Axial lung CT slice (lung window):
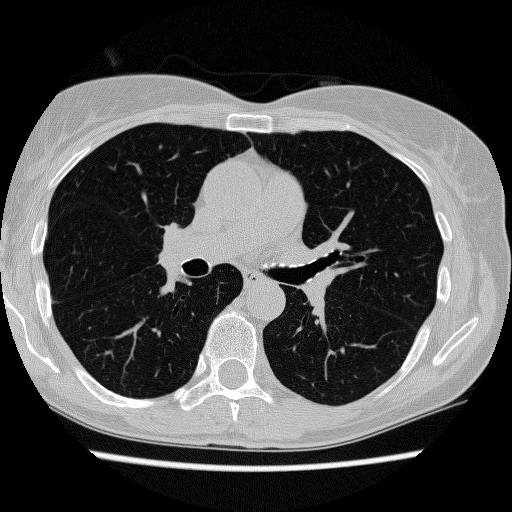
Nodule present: no